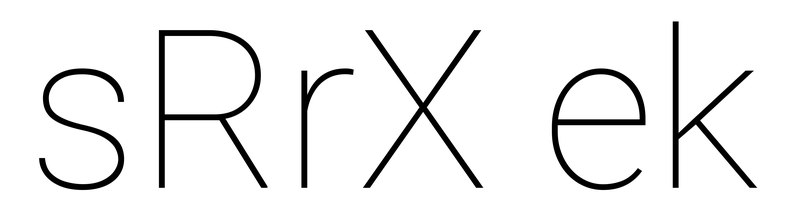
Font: Roboto_Thin